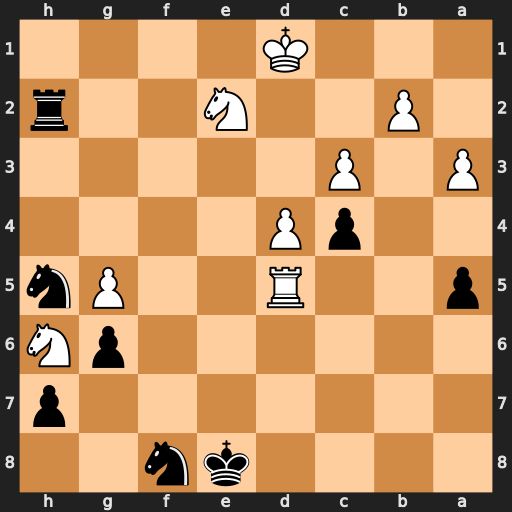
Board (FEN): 4kn2/7p/6pN/p2R2Pn/2pP4/P1P5/1P2N2r/3K4
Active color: b
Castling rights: -
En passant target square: -
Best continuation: Rxe2